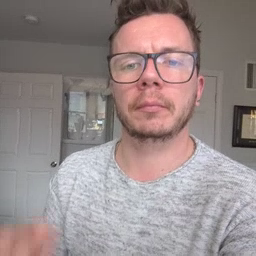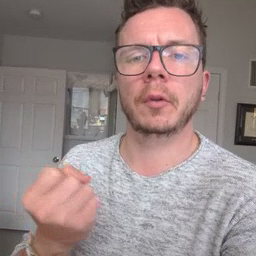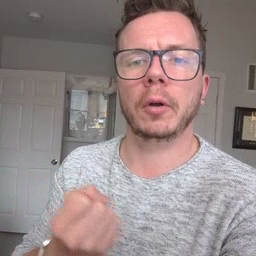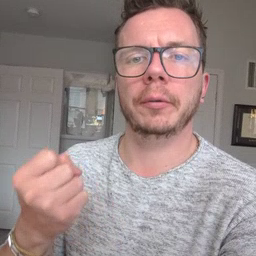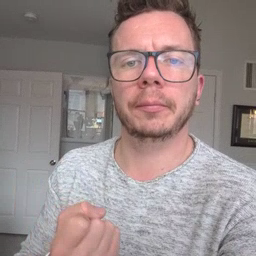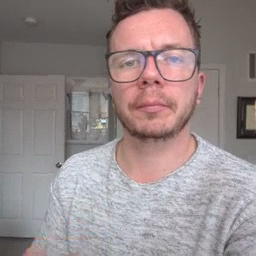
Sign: car